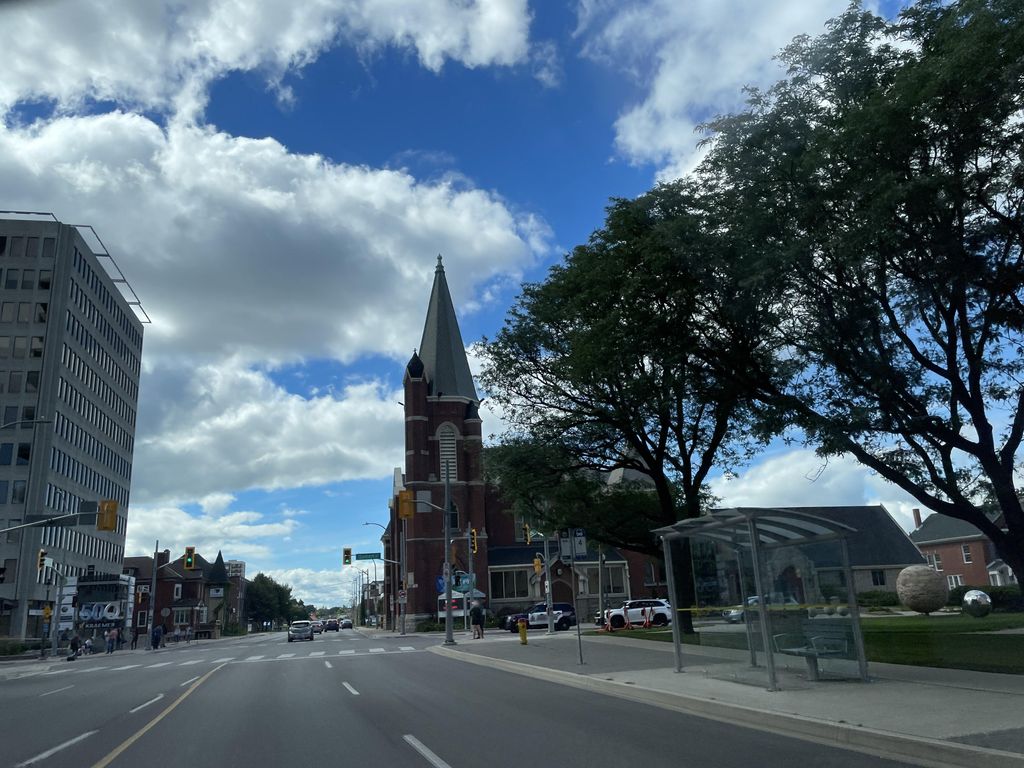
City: kitchener-waterloo